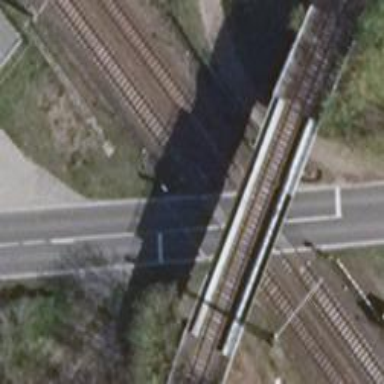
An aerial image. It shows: Level crossing along the railway.